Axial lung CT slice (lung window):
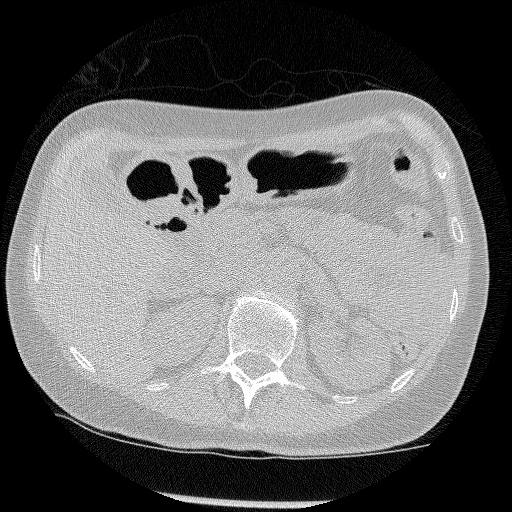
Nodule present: no